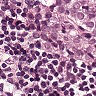
Metastatic tissue present: yes